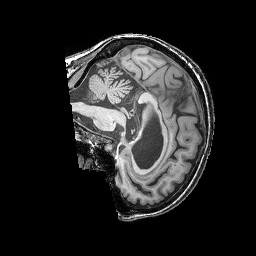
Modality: T1w
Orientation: sagittal
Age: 53
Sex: female
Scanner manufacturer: siemens
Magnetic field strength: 3 T
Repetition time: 2.25 s
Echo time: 0.00411 s